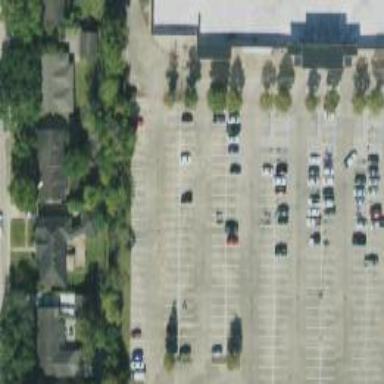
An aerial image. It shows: Parking space is available.